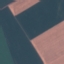
Land use / land cover: AnnualCrop